Question: I am generating a UTF-8 XML using Spring Data REST. I am annotating the method which returns the XML as follows:
'''
@RequestMapping(value = "/Something/{id:.+}",
method = RequestMethod.GET,
produces = "application/xml")
public @ResponseBody String metsResource(@PathVariable String id){...}
'''
My program generates an XML with some data from various APIs. I am noticing in some of the APIs, the data has a copyright symbol. When I create my XML and check it out, it is generated fine But the browsers(tried with Chrome & Safari) cannot render the XML. I get the following error. When I copied the XML output form the console, I could see the error position was right near the copyright symbol. I am not sure what went wrong in my XML, when the input contains a copyright symbol. Could anyone suggest a fix?

--EDIT--
Here is a chunk of the XML. If you see inside the element accessCondition, you will notice a copyright symbol. This is exactly where the browser stops rendering.
'''
<?xml version="1.0" encoding="utf-8" standalone="no"?>
<data>
<hdr CREATEDATE="2014-07-21T12:40:09"/>
<sec ID="123456">
<xmlData>
<titleInfo>
<title script="Latn">A book</title>
<subTitle>Indian stories</subTitle>
</titleInfo>
<name>
<namePart>Jane Doe</namePart>
<role>Creator</role>
</name>
<originInfo>
<publisher script="Latn"> ABCD Press</publisher>
<place> Connecticut</place>
<dateOther encoding="w3cdtf" keyDate="yes">2009</dateOther>
</originInfo>
<language>
<languageTerm type="code">eng</languageTerm>
<languageTerm type="text">English</languageTerm>
</language>
<abstract>A book with lot of Red Indian Stories.</abstract>
<identifier type="hdl">123456</identifier>
<location>
<physicalLocation>N7433.4 L44 A88 2009</physicalLocation>
</location>
<accessCondition type="rightsOwnership">©️ 2009 Jane Doe - ABCD Press, Connecticut</accessCondition>
<recordInfo>Test</recordInfo>
</xmlData>
</sec>
</data>
'''
The codebase which generates the complete XML is huge, so its hard to show here. But just before returning the XML, the program converts the ByteArrayOutputStream (variable 'out' in this case) into UTF-8
'''
String xml = out.toString("UTF-8");
'''
Like Jim Garrison suggested in the comments it seems like the ©️ symbol in the input came in as ISO-8859-1 encoding. Reason: when I changed the above conversion of the ByteArrayOutputStream as following, the XML started to show.
'''
String xml = out.toString("ISO-8859-1");
'''
Is there any way to get the output as UTF-8? Thank a lot!
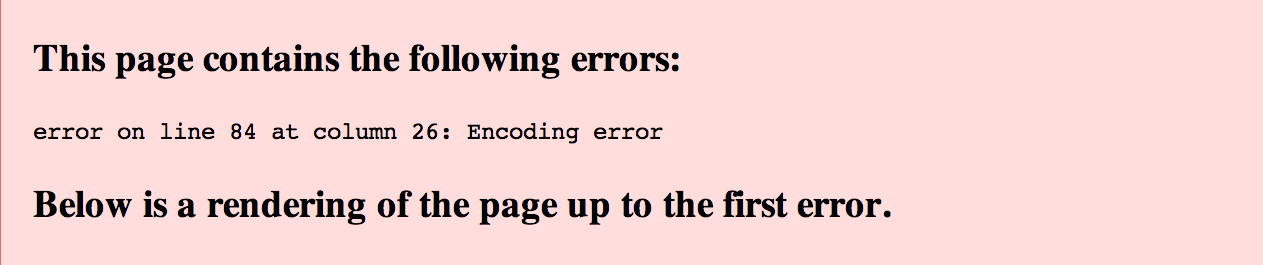
Answer: Since I fixed the issue myself after a lot of hit and trials, I am posting this answer. Someone having the same problem as mine may be spared of hit and trials. First, I made sure the input data that I was receiving is UTF-8. Once that was confirmed, I tried to output the generated XML in console. That also returned UTF-8 data (at least the copyright did not come up as '?'). Only when I used curl to call the REST API or use the browser to render the output from a REST API, I got the incorrect encoding. I read through Spring Data Rest documentation and in an example, someone suggested that I specify the charset that I would like to return. Since XML is always UTF-8, it should not be necessary to mention the charset, but since I was not getting a proper UTF-8 format XML from the API, I specified the charset. This worked for me. Here is how to do it.
'''
@RequestMapping(value = "/Something/{id:.+}",
method = RequestMethod.GET,
produces = "application/xml;charset=utf-8")
public @ResponseBody String metsResource(@PathVariable String id){...}
'''